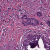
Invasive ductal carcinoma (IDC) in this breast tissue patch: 0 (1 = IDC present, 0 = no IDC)